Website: macys
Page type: billing-address
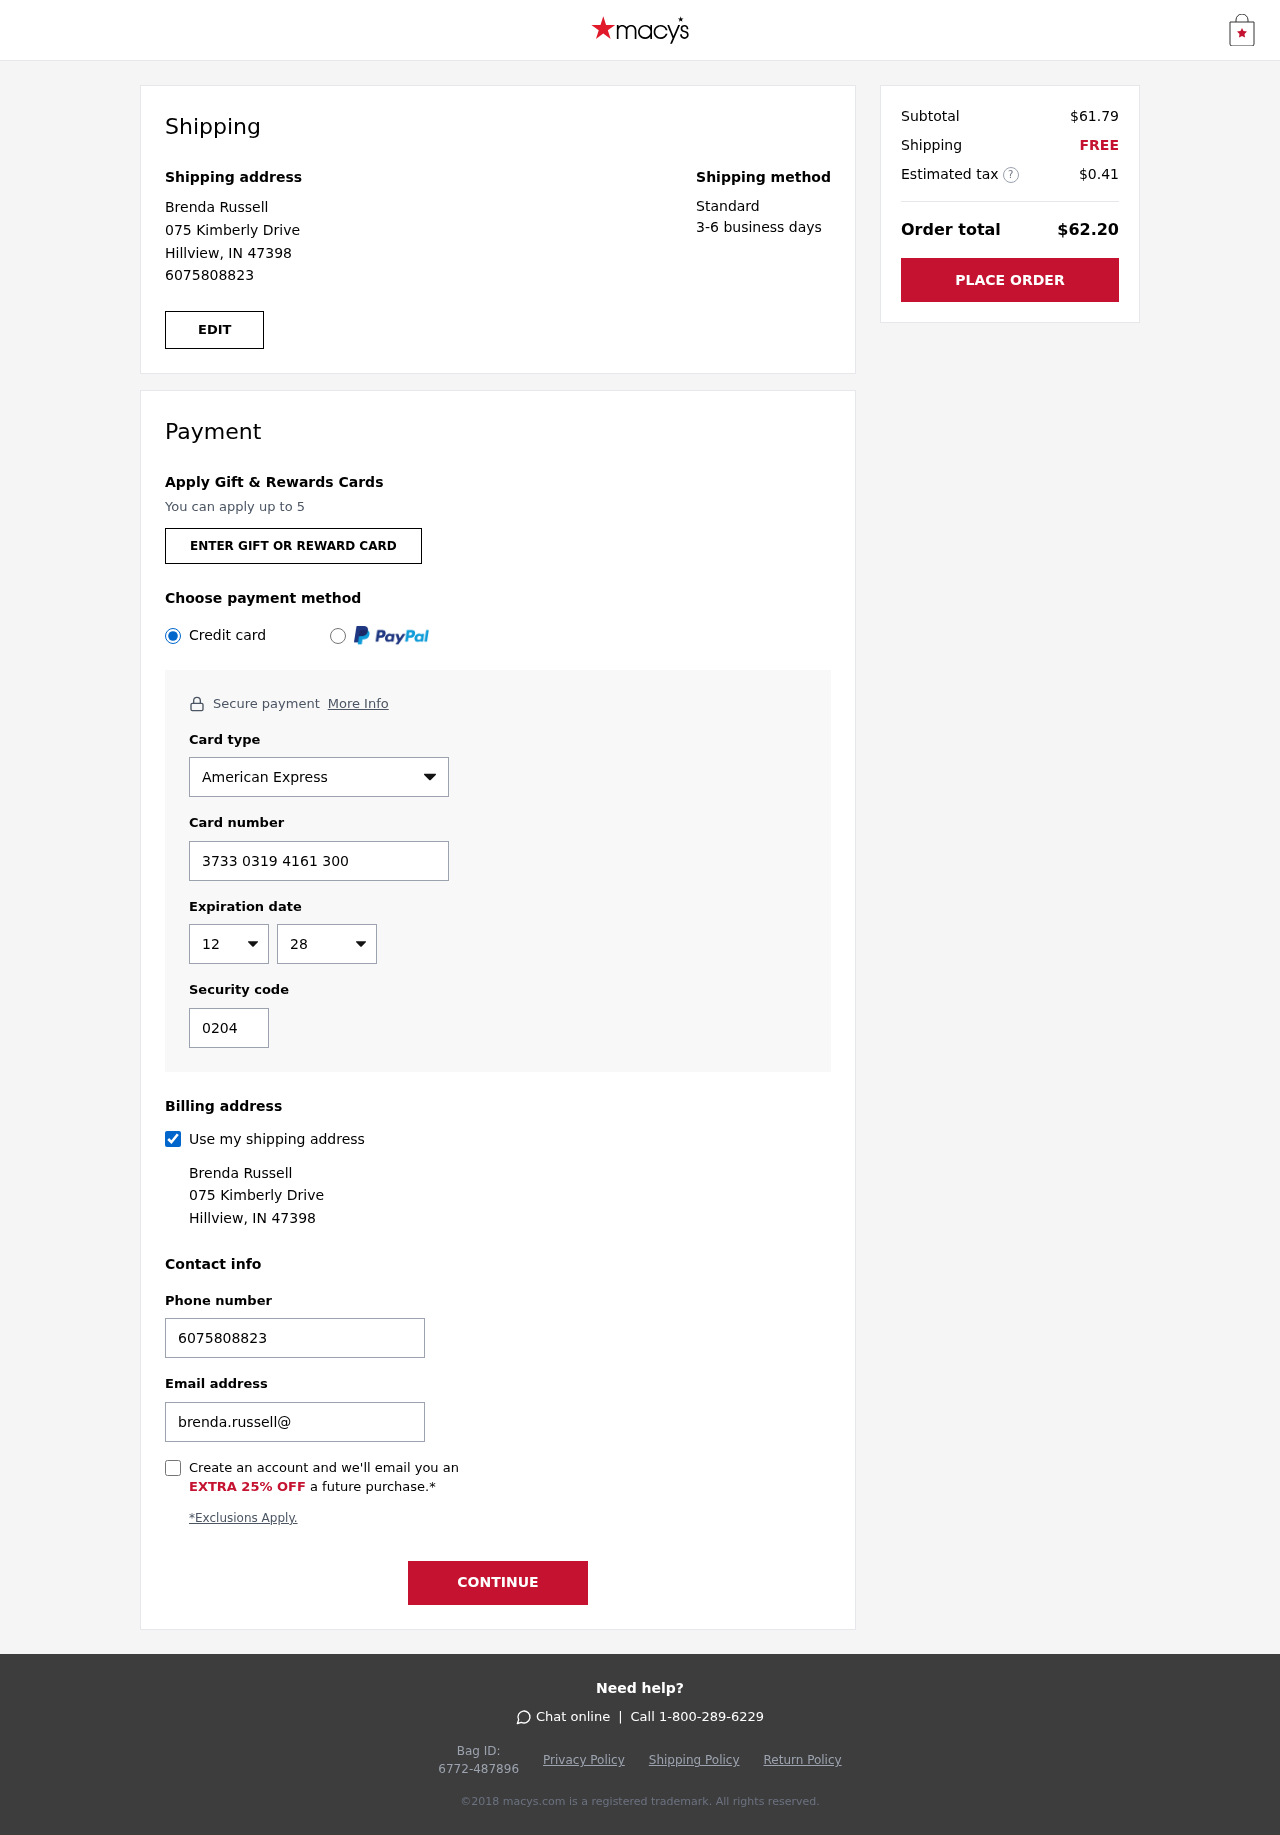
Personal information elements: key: PII_CARD_CVV
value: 0204
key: PII_CARD_EXPIRY_MONTH
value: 12
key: PII_CARD_EXPIRY_YEAR
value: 28
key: PII_CARD_NUMBER
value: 3733 0319 4161 300
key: PII_CARD_TYPE
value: American Express
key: PII_EMAIL
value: brenda.russell@hotmail.com
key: PII_FULLNAME
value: Brenda Russell
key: PII_PHONE
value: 6075808823
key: PII_STREET
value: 075 Kimberly Drive
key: PII_CITY_STATE_ZIP
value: Hillview, IN 47398
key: PII_FIRSTNAME
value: Brenda
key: PII_LASTNAME
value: Russell
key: PII_FULLNAME2
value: Brenda Russell
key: PII_FULLNAME3
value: Brenda Russell
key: PII_FIRSTNAME2
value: Brenda
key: PII_FIRSTNAME3
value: Brenda
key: PII_LASTNAME2
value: Russell
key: PII_LASTNAME3
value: Russell
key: PII_FIRSTNAME_DERIVED
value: Brenda
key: PII_LASTNAME_DERIVED
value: Russell
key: PII_FULLNAME_DERIVED
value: Brenda Russell
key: PII_NAME_FULL_DERIVED
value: Brenda Russell
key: PII_PHONE2
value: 6075808823
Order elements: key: ORDER_SUBTOTAL
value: $61.79
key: ORDER_SHIPPING_COST
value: FREE
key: ORDER_TAX
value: $0.41
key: ORDER_TOTAL
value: $62.20